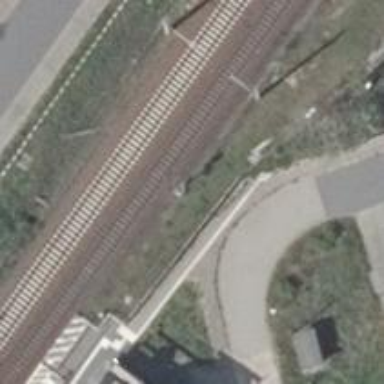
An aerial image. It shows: Railway signal.